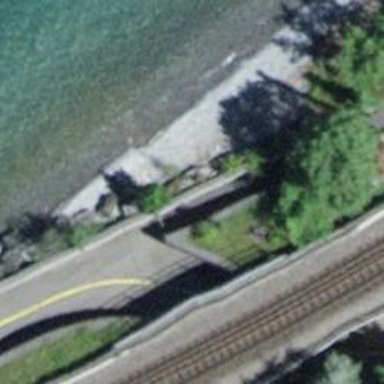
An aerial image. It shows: Retaining wall.